Question: I'm using <URL> in a Swift project, and part of their manual installation instructions are to add Alamofire under in the General tab for my application target.

What are ?
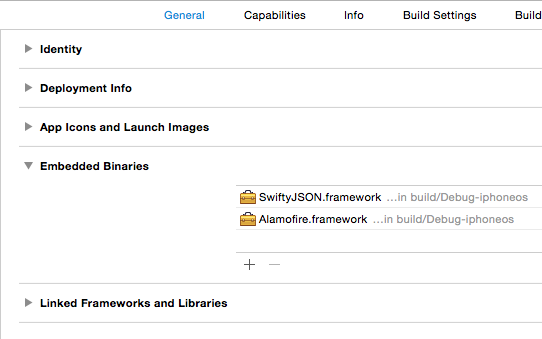
Answer: Embedded binaries are binary files that are copied to your application bundle when you build the project. Use embedded binaries when your application relies on third-party frameworks so people can use your application without needing those frameworks installed on their machine. Embedded binaries keep users from having to manually install third-party frameworks. Your application uses the framework you embedded.
In your Alamofire example your application relies on Alamofire. If you didn't embed the Alamofire framework, nobody would be able to use your application unless they installed Alamofire manually. By embedding Alamofire with your application everyone can run your application.